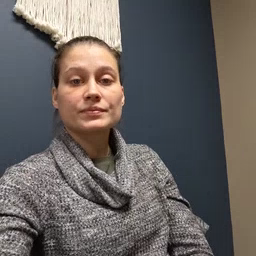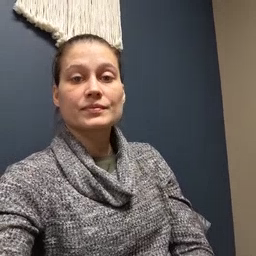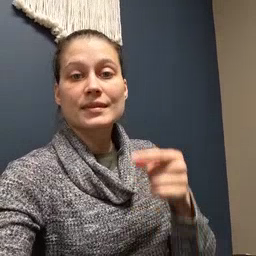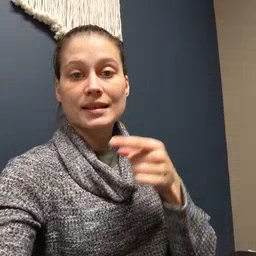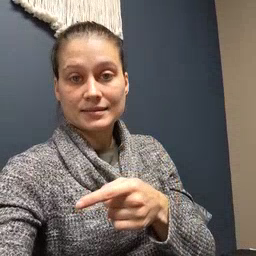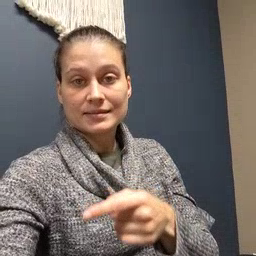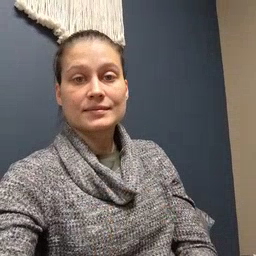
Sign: hesheit